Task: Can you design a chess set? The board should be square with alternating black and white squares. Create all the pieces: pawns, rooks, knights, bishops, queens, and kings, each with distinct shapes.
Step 1950:
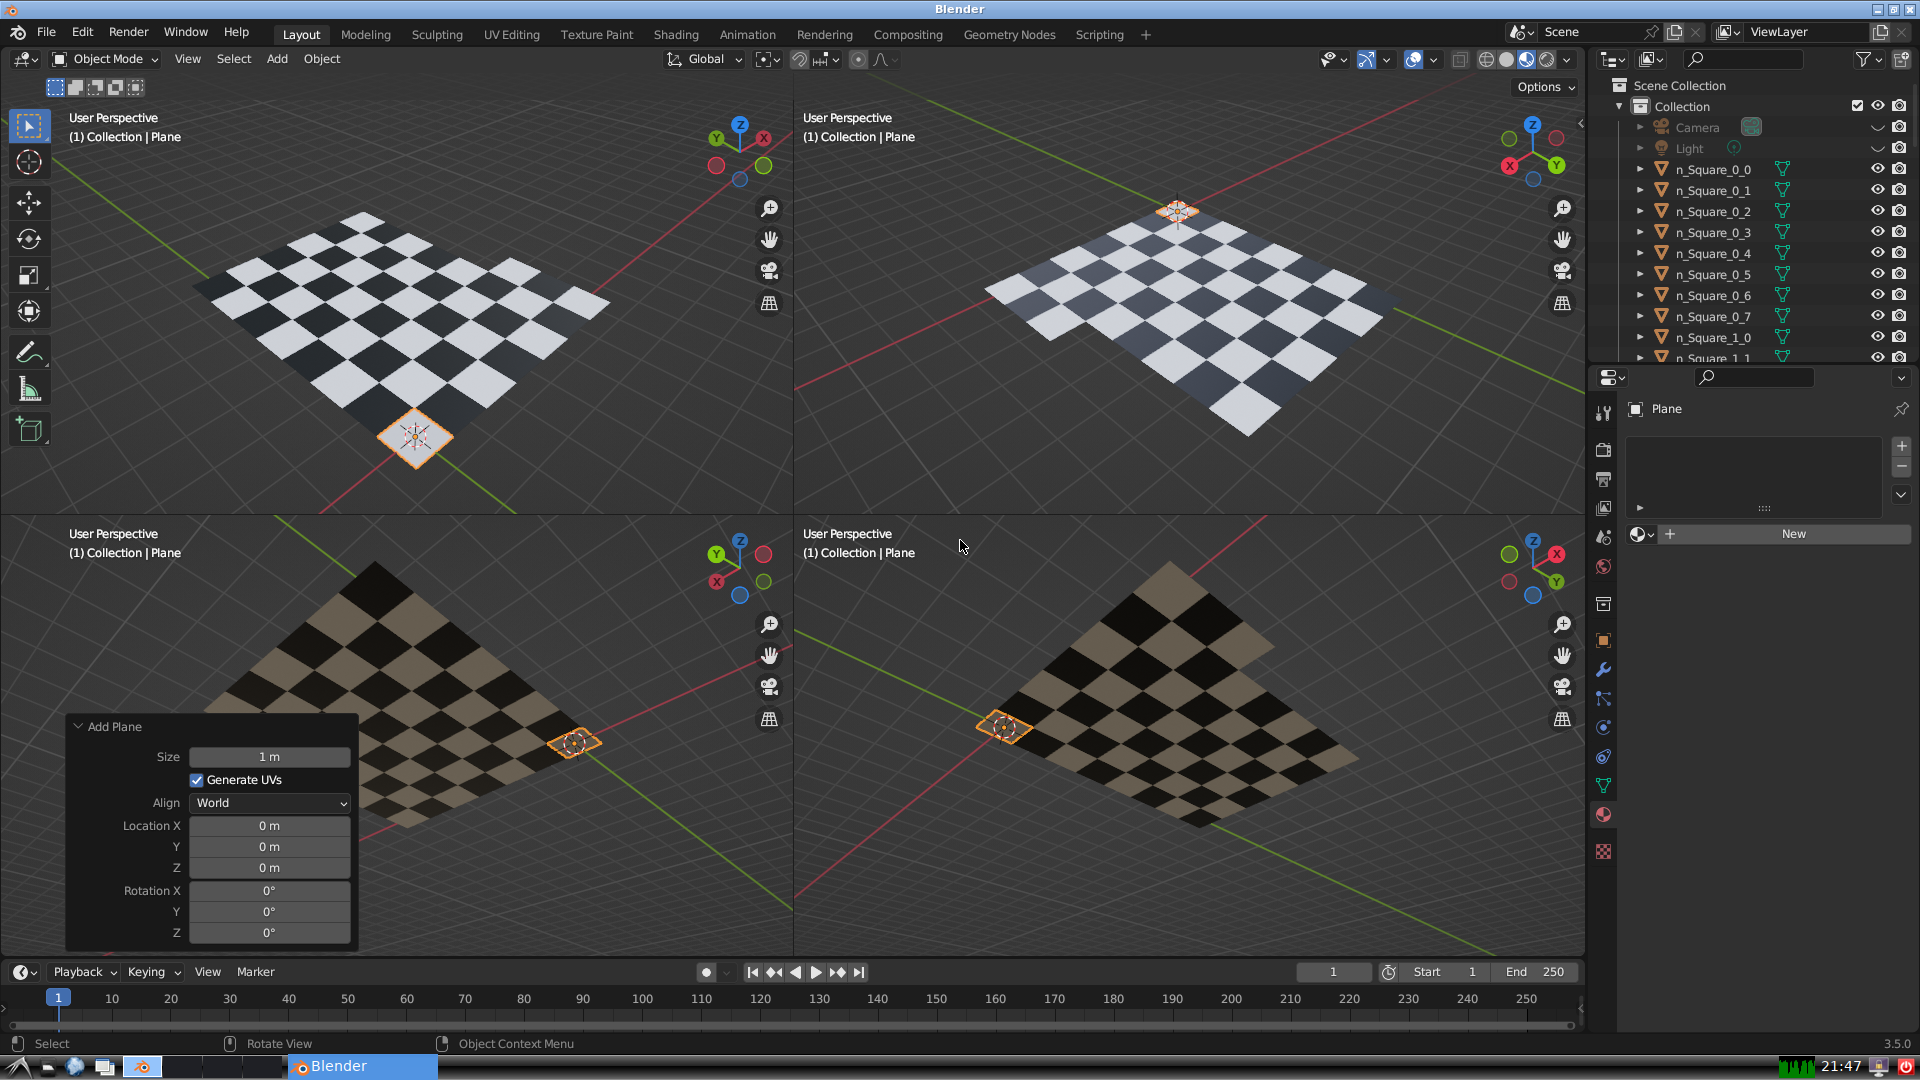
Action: {"key_press": ['Ctrl, Home']}